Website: home-depot
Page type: cross-sells
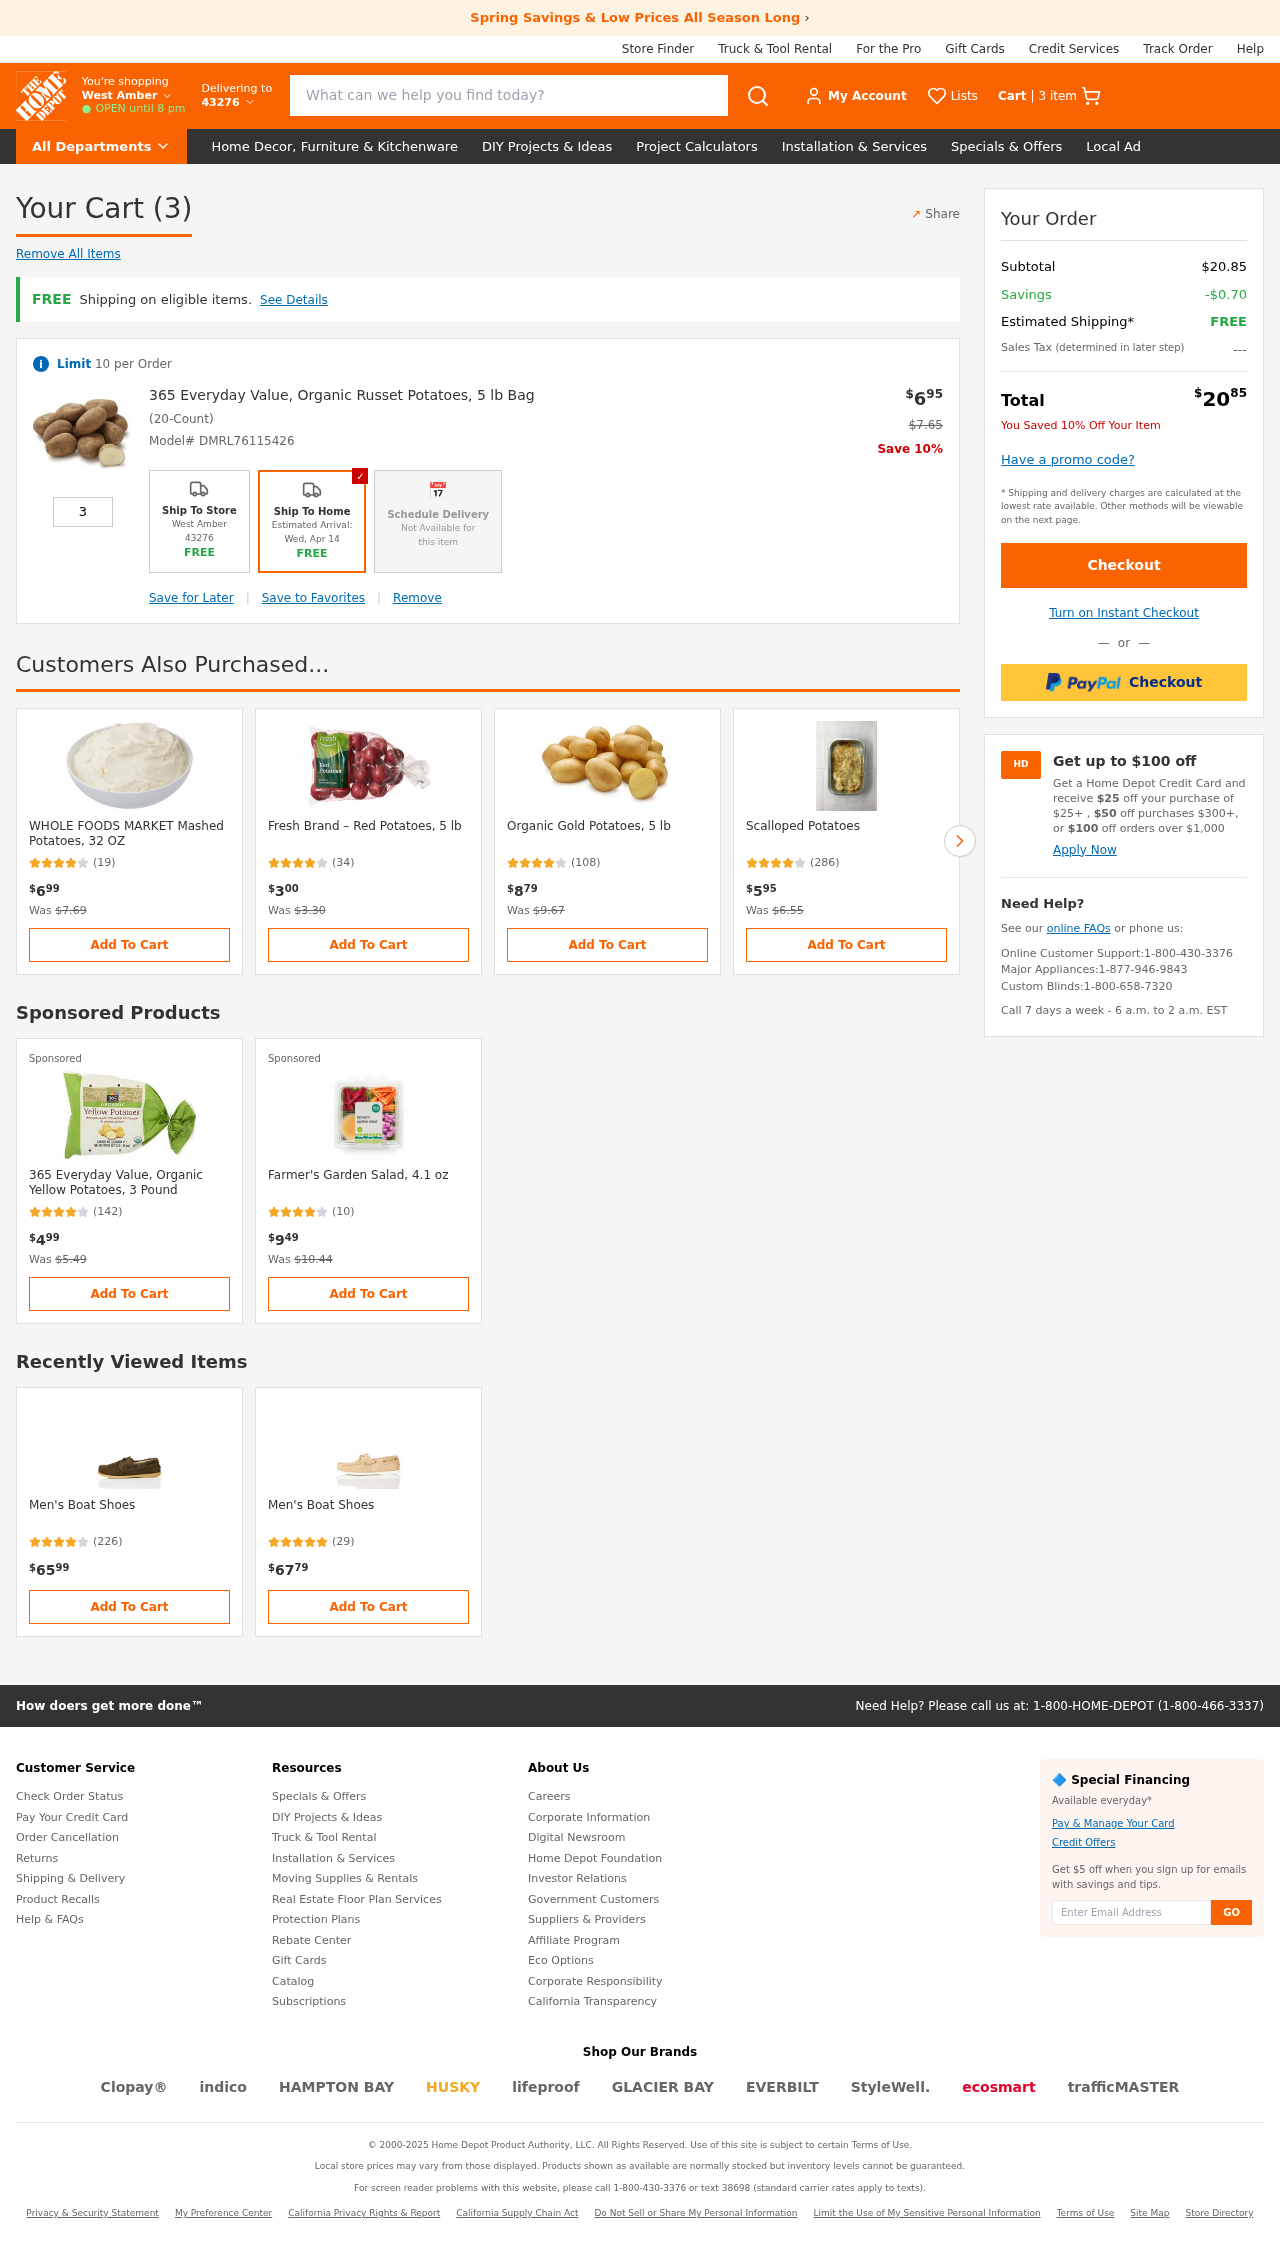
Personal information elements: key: PII_LOCATION1_CITY
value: West Amber
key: PII_POSTCODE
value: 43276
Product elements: key: PRODUCT1_NAME
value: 365 Everyday Value, Organic Russet Potatoes, 5 lb Bag
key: PRODUCT1_PRICE
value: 6.95
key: PRODUCT1_QUANTITY
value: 3
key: PRODUCT1_ORIGINAL_PRICE
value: $7.65
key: PRODUCT2_NAME
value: WHOLE FOODS MARKET Mashed Potatoes, 32 OZ
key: PRODUCT2_NUM_RATINGS
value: (19)
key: PRODUCT2_PRICE
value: $699
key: PRODUCT3_NAME
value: Fresh Brand – Red Potatoes, 5 lb
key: PRODUCT3_NUM_RATINGS
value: (34)
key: PRODUCT3_PRICE
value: $300
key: PRODUCT4_NAME
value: Organic Gold Potatoes, 5 lb
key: PRODUCT4_NUM_RATINGS
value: (108)
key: PRODUCT4_PRICE
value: $879
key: PRODUCT5_NAME
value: Scalloped Potatoes
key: PRODUCT5_NUM_RATINGS
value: (286)
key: PRODUCT5_PRICE
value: $595
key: PRODUCT6_NAME
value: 365 Everyday Value, Organic Yellow Potatoes, 3 Pound
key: PRODUCT6_NUM_RATINGS
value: (142)
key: PRODUCT6_PRICE
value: $499
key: PRODUCT7_NAME
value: Farmer's Garden Salad, 4.1 oz
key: PRODUCT7_NUM_RATINGS
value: (10)
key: PRODUCT7_PRICE
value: $949
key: PRODUCT8_NAME
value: Men's Boat Shoes
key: PRODUCT8_NUM_RATINGS
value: (226)
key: PRODUCT8_PRICE
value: $6599
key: PRODUCT9_NAME
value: Men's Boat Shoes
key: PRODUCT9_NUM_RATINGS
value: (29)
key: PRODUCT9_PRICE
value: $6779
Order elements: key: ORDER_NUM_ITEMS
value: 3 item
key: ORDER_NUM_ITEMS
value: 3
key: ORDER_SKU
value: Model# DMRL76115426
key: ORDER_SUBTOTAL
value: $20.85
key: ORDER_SAVINGS
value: -$0.70
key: ORDER_TOTAL
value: $2085
Search elements: key: HEADER_SEARCH
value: What can we help you find today?